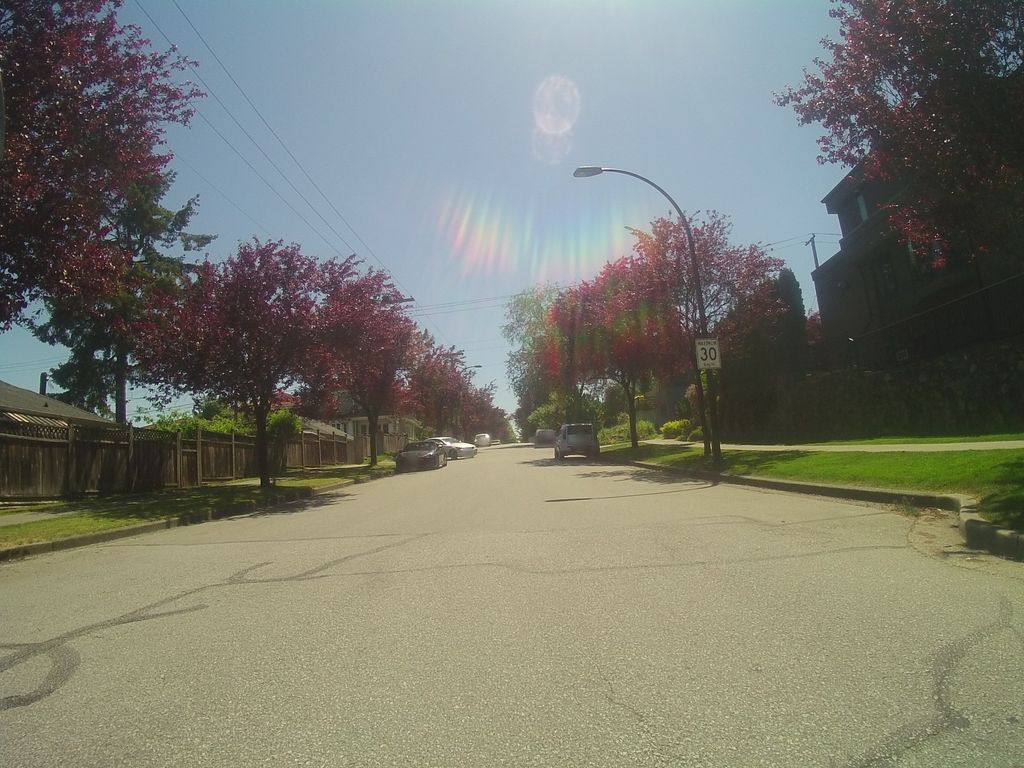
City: vancouver